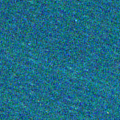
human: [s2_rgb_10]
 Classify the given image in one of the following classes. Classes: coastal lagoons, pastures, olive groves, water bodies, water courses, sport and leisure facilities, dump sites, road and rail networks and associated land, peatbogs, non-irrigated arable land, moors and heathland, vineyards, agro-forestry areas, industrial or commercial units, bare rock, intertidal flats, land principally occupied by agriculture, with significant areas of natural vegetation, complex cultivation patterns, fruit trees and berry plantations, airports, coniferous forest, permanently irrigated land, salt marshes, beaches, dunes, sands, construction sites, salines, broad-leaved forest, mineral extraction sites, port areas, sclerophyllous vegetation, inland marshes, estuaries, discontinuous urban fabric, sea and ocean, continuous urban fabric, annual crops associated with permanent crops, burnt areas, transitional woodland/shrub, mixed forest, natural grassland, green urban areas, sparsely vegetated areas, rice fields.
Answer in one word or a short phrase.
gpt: sea and ocean